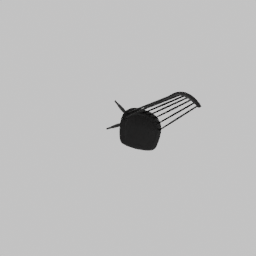
Label: furniture